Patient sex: M
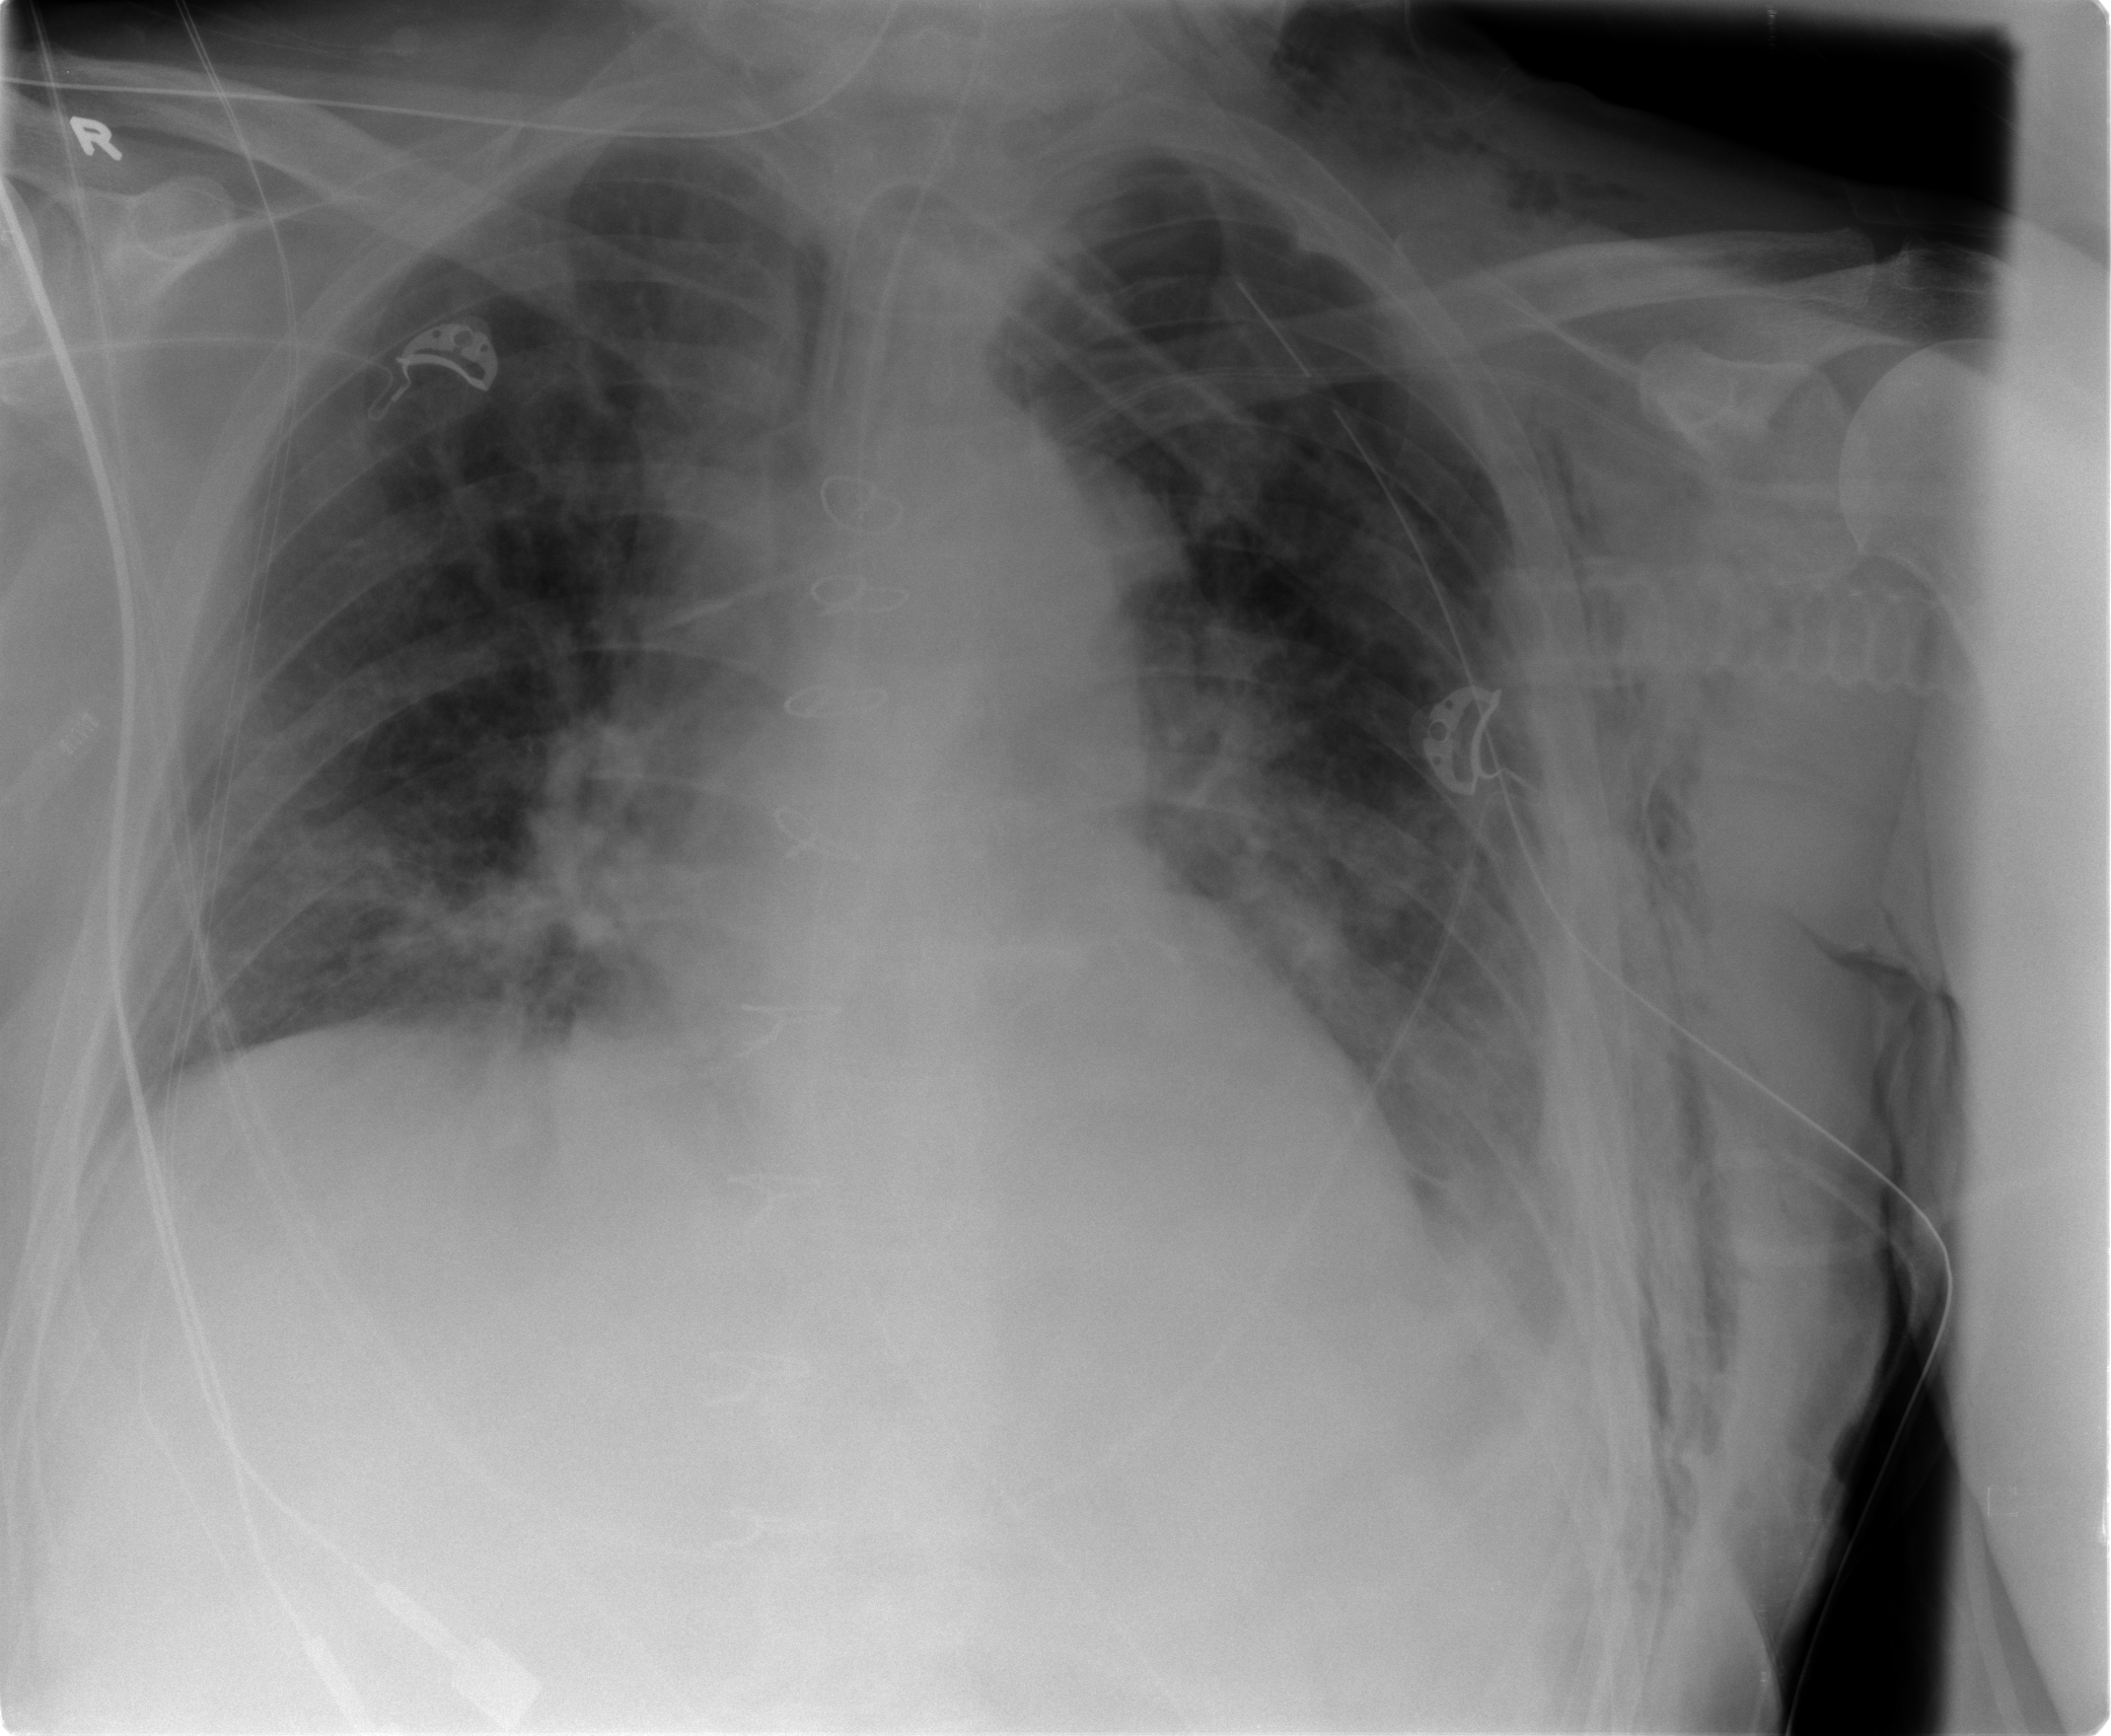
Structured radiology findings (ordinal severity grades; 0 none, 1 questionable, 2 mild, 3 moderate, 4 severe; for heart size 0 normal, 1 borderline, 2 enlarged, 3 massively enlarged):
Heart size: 2
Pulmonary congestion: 1
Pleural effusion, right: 0
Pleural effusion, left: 0
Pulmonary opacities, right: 0
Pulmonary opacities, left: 1
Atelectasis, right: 2
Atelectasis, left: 2